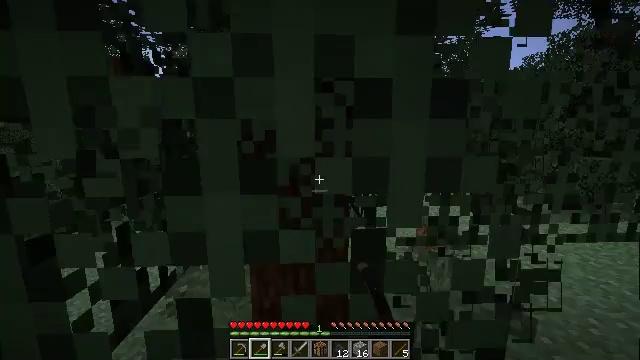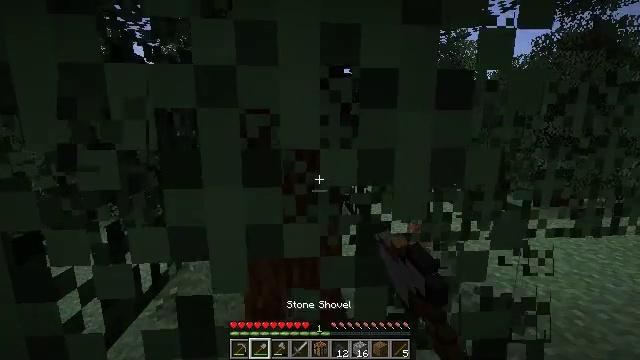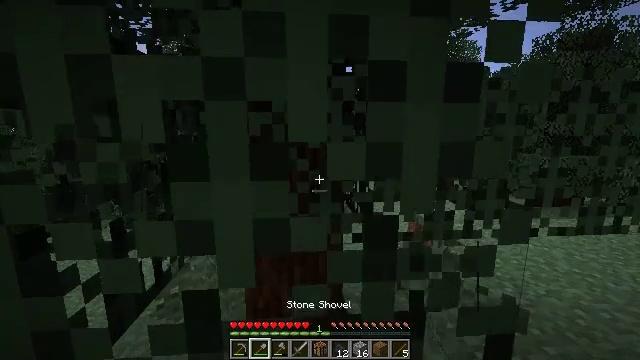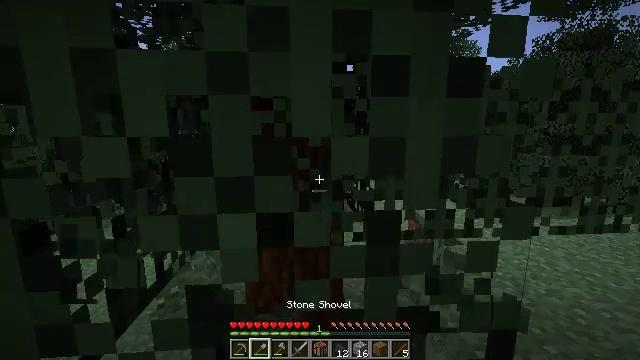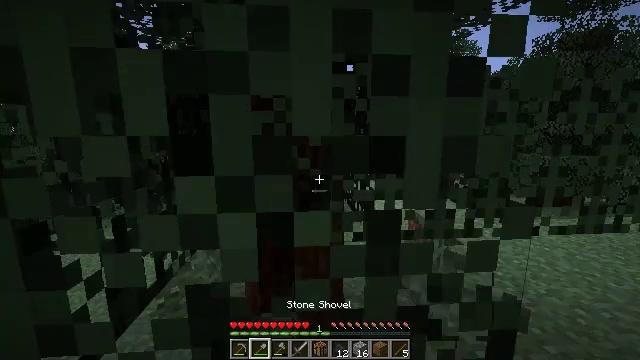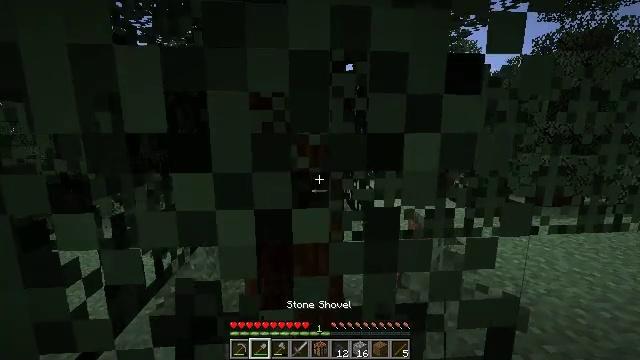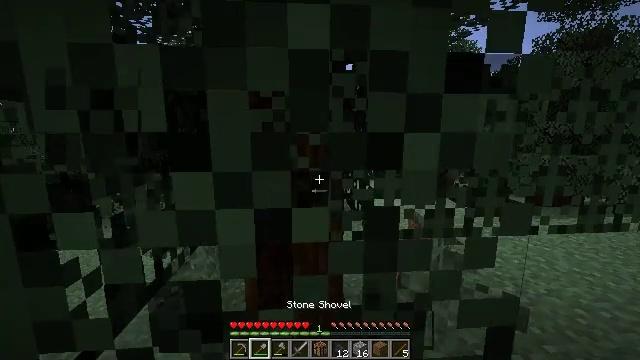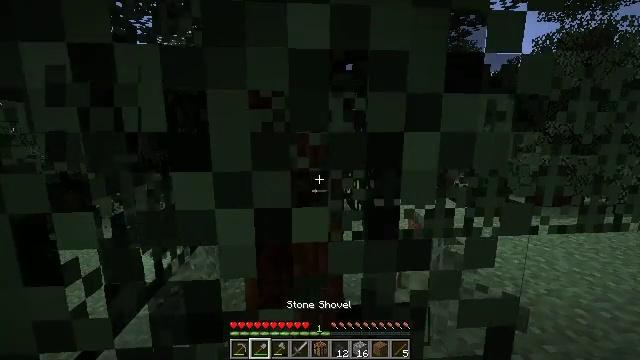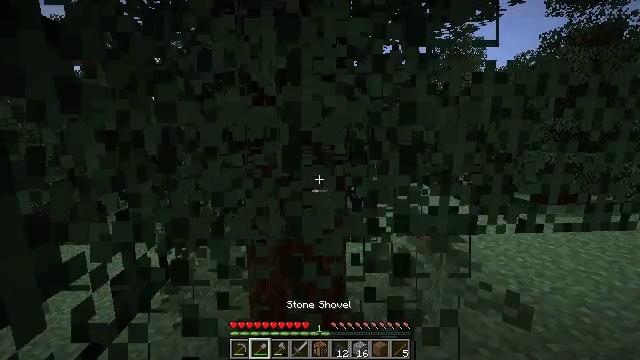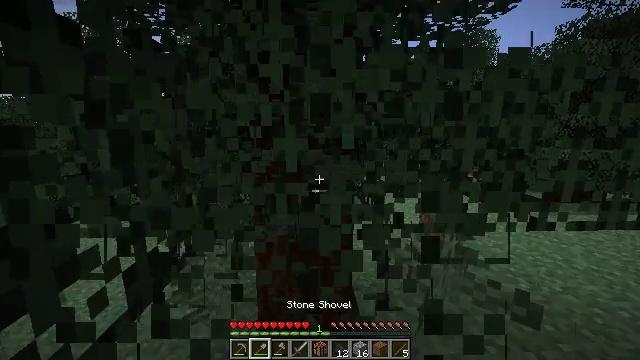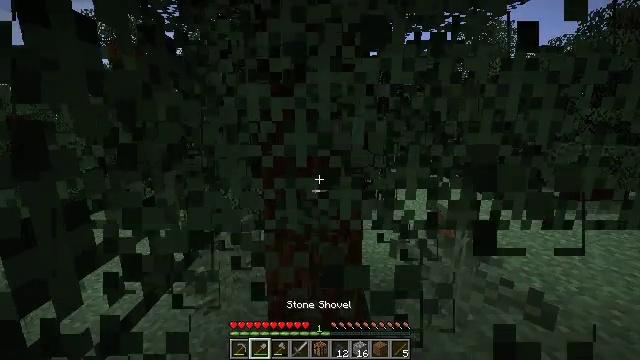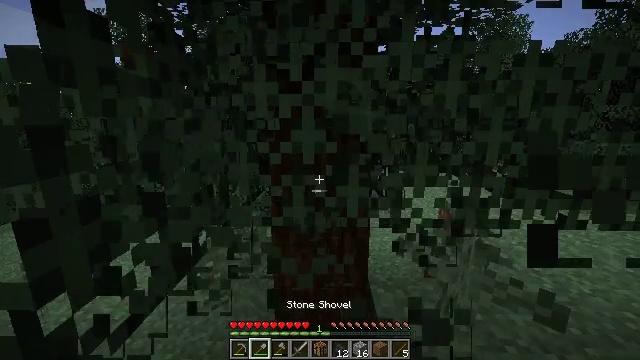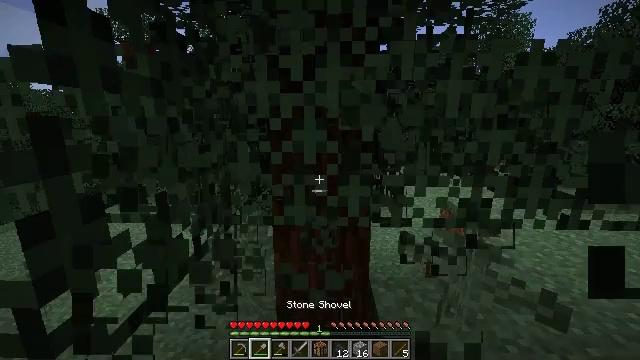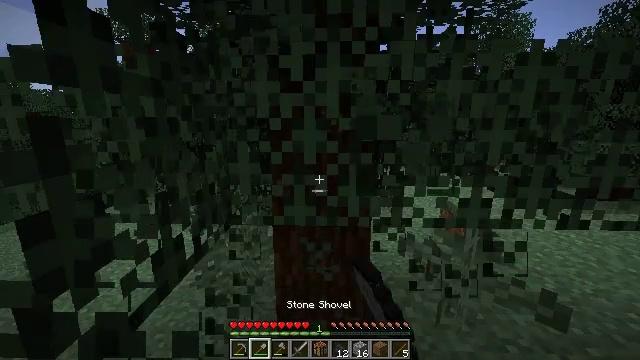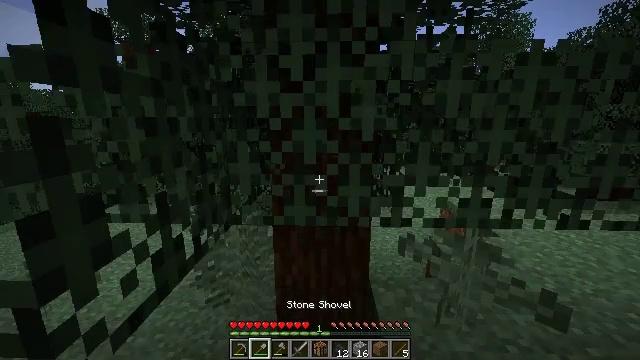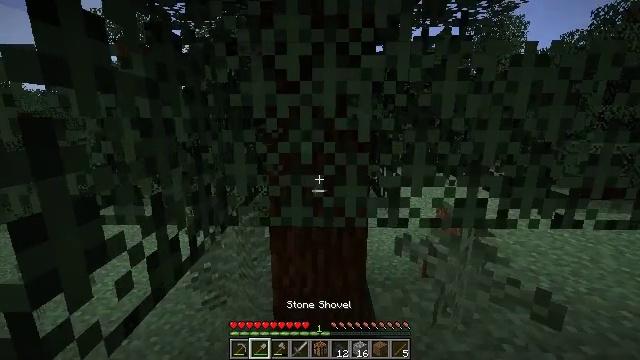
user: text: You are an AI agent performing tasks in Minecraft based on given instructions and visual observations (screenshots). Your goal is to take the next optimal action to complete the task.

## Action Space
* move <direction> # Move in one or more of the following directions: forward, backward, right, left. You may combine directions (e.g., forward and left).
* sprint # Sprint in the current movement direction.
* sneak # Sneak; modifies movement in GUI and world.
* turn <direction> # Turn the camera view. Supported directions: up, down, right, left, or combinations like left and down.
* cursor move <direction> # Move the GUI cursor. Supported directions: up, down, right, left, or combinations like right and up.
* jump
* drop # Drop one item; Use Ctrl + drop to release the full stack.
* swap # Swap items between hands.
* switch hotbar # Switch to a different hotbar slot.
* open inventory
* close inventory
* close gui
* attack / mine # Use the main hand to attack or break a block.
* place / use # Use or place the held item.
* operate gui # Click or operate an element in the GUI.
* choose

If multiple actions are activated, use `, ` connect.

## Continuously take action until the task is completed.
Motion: motion action
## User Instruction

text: Mine spruce leaves from the tree.
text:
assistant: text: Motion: turn right, attack / mine, switch to hotbar 2
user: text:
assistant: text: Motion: attack / mine, switch to hotbar 2
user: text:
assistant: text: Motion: attack / mine
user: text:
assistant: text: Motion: attack / mine
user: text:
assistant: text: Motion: attack / mine
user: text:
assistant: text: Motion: attack / mine
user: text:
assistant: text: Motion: attack / mine
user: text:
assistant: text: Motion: attack / mine
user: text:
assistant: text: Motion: turn left, attack / mine
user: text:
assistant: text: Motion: turn left and down, attack / mine
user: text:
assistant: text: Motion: turn left, attack / mine
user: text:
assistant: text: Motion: attack / mine
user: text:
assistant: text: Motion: attack / mine
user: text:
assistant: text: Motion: attack / mine
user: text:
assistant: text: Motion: attack / mine
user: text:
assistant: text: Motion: attack / mine
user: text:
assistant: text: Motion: move forward, attack / mine
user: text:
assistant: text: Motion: move forward, attack / mine
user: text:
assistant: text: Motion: move forward, attack / mine
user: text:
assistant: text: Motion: attack / mine
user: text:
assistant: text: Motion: attack / mine
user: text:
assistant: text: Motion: attack / mine
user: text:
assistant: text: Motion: turn down, attack / mine, switch to hotbar 3
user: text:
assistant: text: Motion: turn right, attack / mine, switch to hotbar 3
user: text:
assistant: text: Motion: attack / mine, switch to hotbar 3